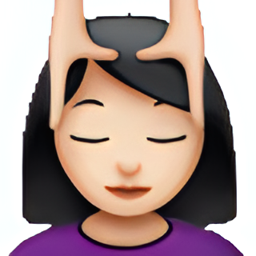
Name: woman getting face massage type 1 2
Emoji: 💆🏻‍♀️
Group: People & Body
Sub-group: person-activity